Interaction volume radius: 10 \u00c5
Interaction volume height: 15 \u00c5
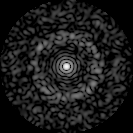
Disorder parameter: 0.853